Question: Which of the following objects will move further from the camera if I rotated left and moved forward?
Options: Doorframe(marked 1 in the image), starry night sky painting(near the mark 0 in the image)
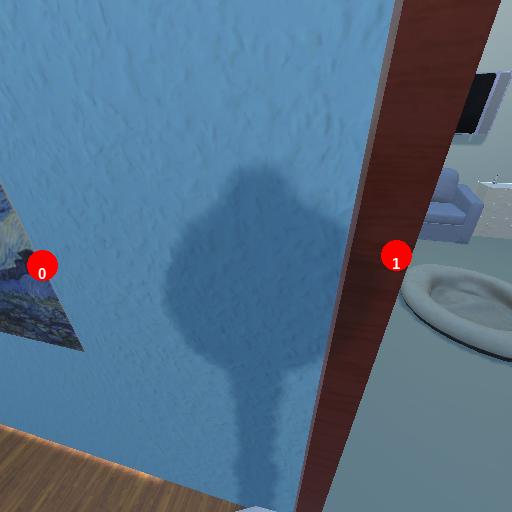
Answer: Doorframe(marked 1 in the image)